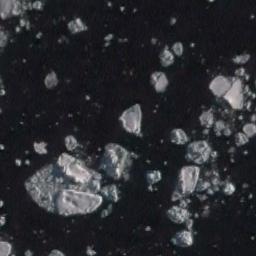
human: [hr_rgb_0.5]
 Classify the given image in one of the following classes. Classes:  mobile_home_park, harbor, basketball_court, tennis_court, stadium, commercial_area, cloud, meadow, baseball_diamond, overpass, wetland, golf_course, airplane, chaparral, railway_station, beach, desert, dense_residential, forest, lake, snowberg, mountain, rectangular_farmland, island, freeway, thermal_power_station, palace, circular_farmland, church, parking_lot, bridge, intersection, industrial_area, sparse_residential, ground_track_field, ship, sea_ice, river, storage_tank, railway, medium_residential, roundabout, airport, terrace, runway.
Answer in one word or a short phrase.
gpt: sea_ice